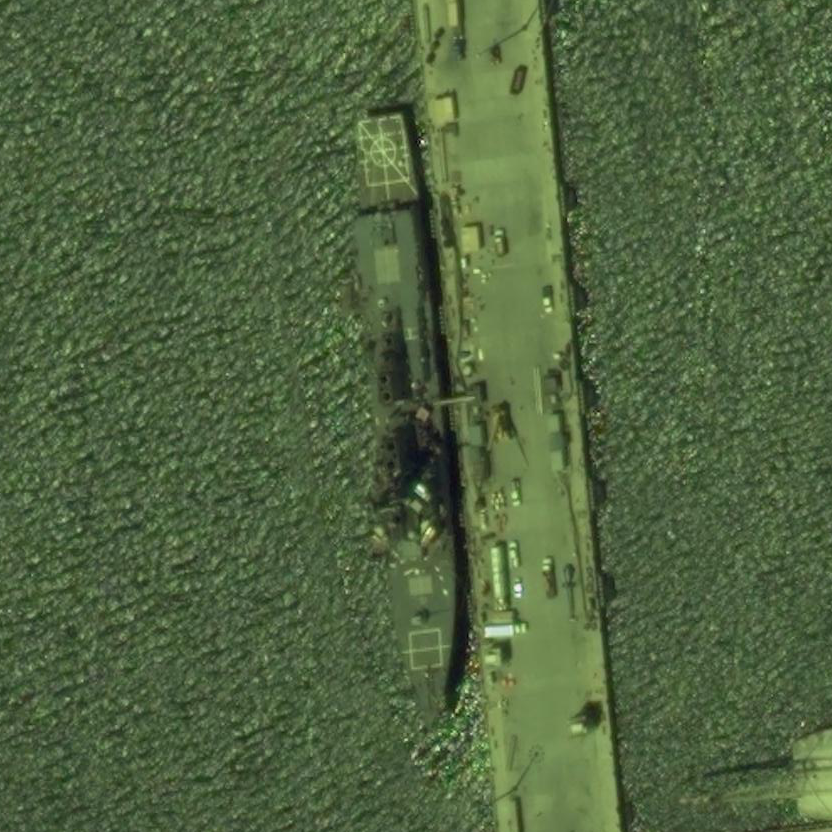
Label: destroyer